Interaction volume radius: 5 \u00c5
Interaction volume height: 20 \u00c5
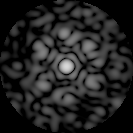
Disorder parameter: 0.6913